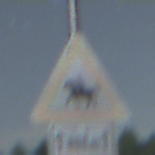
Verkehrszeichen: ReiterRechts
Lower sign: LaengeEinerStrecke1
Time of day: Night
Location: Outdoor (Nature)
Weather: Clear
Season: NotSpecified
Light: Natural